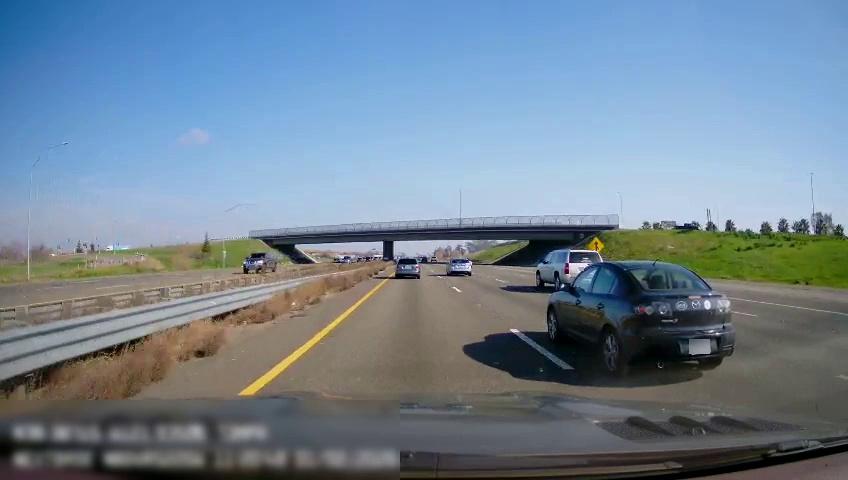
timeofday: Day
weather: Sunny
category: Drivable Space
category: Drivable Space
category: Vehicles | Car
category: Vehicles | SUV
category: Vehicles | Car
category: Vehicles | Car
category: Vehicles | Car
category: Vehicles | SUV
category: Vehicles | SUV
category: Lanes | Current Lane
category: Lanes | Current Lane
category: Lanes | Alternate Lane
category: Lanes | Alternate Lane
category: Lanes | Alternate Lane
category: Lanes | Opposite Lane
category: Lanes | Opposite Lane
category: Traffic | Signs